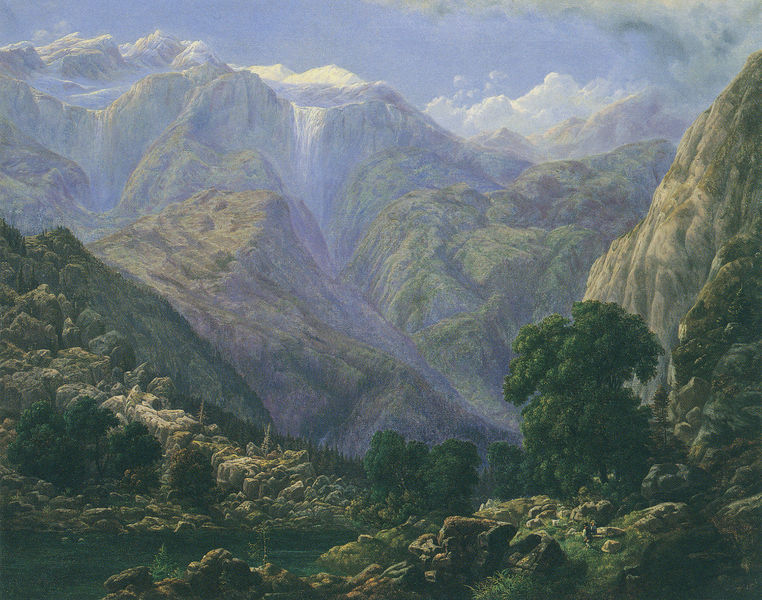
Titel: Schweizer Alpenlandschaft mit der Jungfrau
Künstler: Johann Wilhelm Schirmer
Institution: Privatbesitz
Schlagwörter: baum, berg, blau, blätter, dunkel, felsen, gemälde, gestein, himmel, laub, schatten, wasser, weiß, wolken, bäume, fluss, grün, landschaft, ocker, see, ausschnitt, braun, grau, hell, licht, blick, eis, gras, rasen, schnee, weg, wiese, wolke, beige, stein, steine, weit, bach, ebene, ferne, natur, busch, büsche, gebüsch, gewässer, sonne, pflanzen, tal, wald, wasserfall, gischt, ruhe, berge, fels, gebirge, gipfel, gletscher, bergkette, dunst, nebel, geröll, lawine, massiv, schlucht, sturzbach, ölgemälde, erhaben, wetter, spitz, detail, realistisch, stimmung, tiefe, hoch, unten, höhe, bruan, alpen, wasserlauf, wälder, felsig, schweiz, täler, schluchten, dynamik, reihe, frieden, jagd, lanschaft, dramatisch, fall, sturz, laubbäume, urwald, hänge, tirol, bewaldet, grat, baumgrenze, alpenlandschaft, ebenen, friedlich, ruhr, bläue, bergwald, sublim, lowe, gipgel, mulde, geässer, berrücken